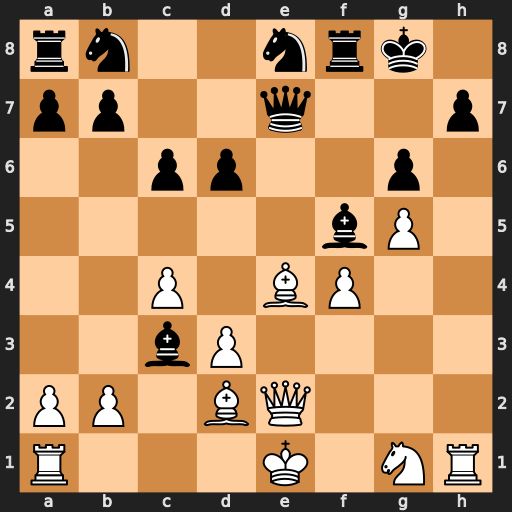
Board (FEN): rn2nrk1/pp2q2p/2pp2p1/5bP1/2P1BP2/2bP4/PP1BQ3/R3K1NR
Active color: w
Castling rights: KQ
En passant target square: -
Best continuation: Bd5+ cxd5 Qxe7